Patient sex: M
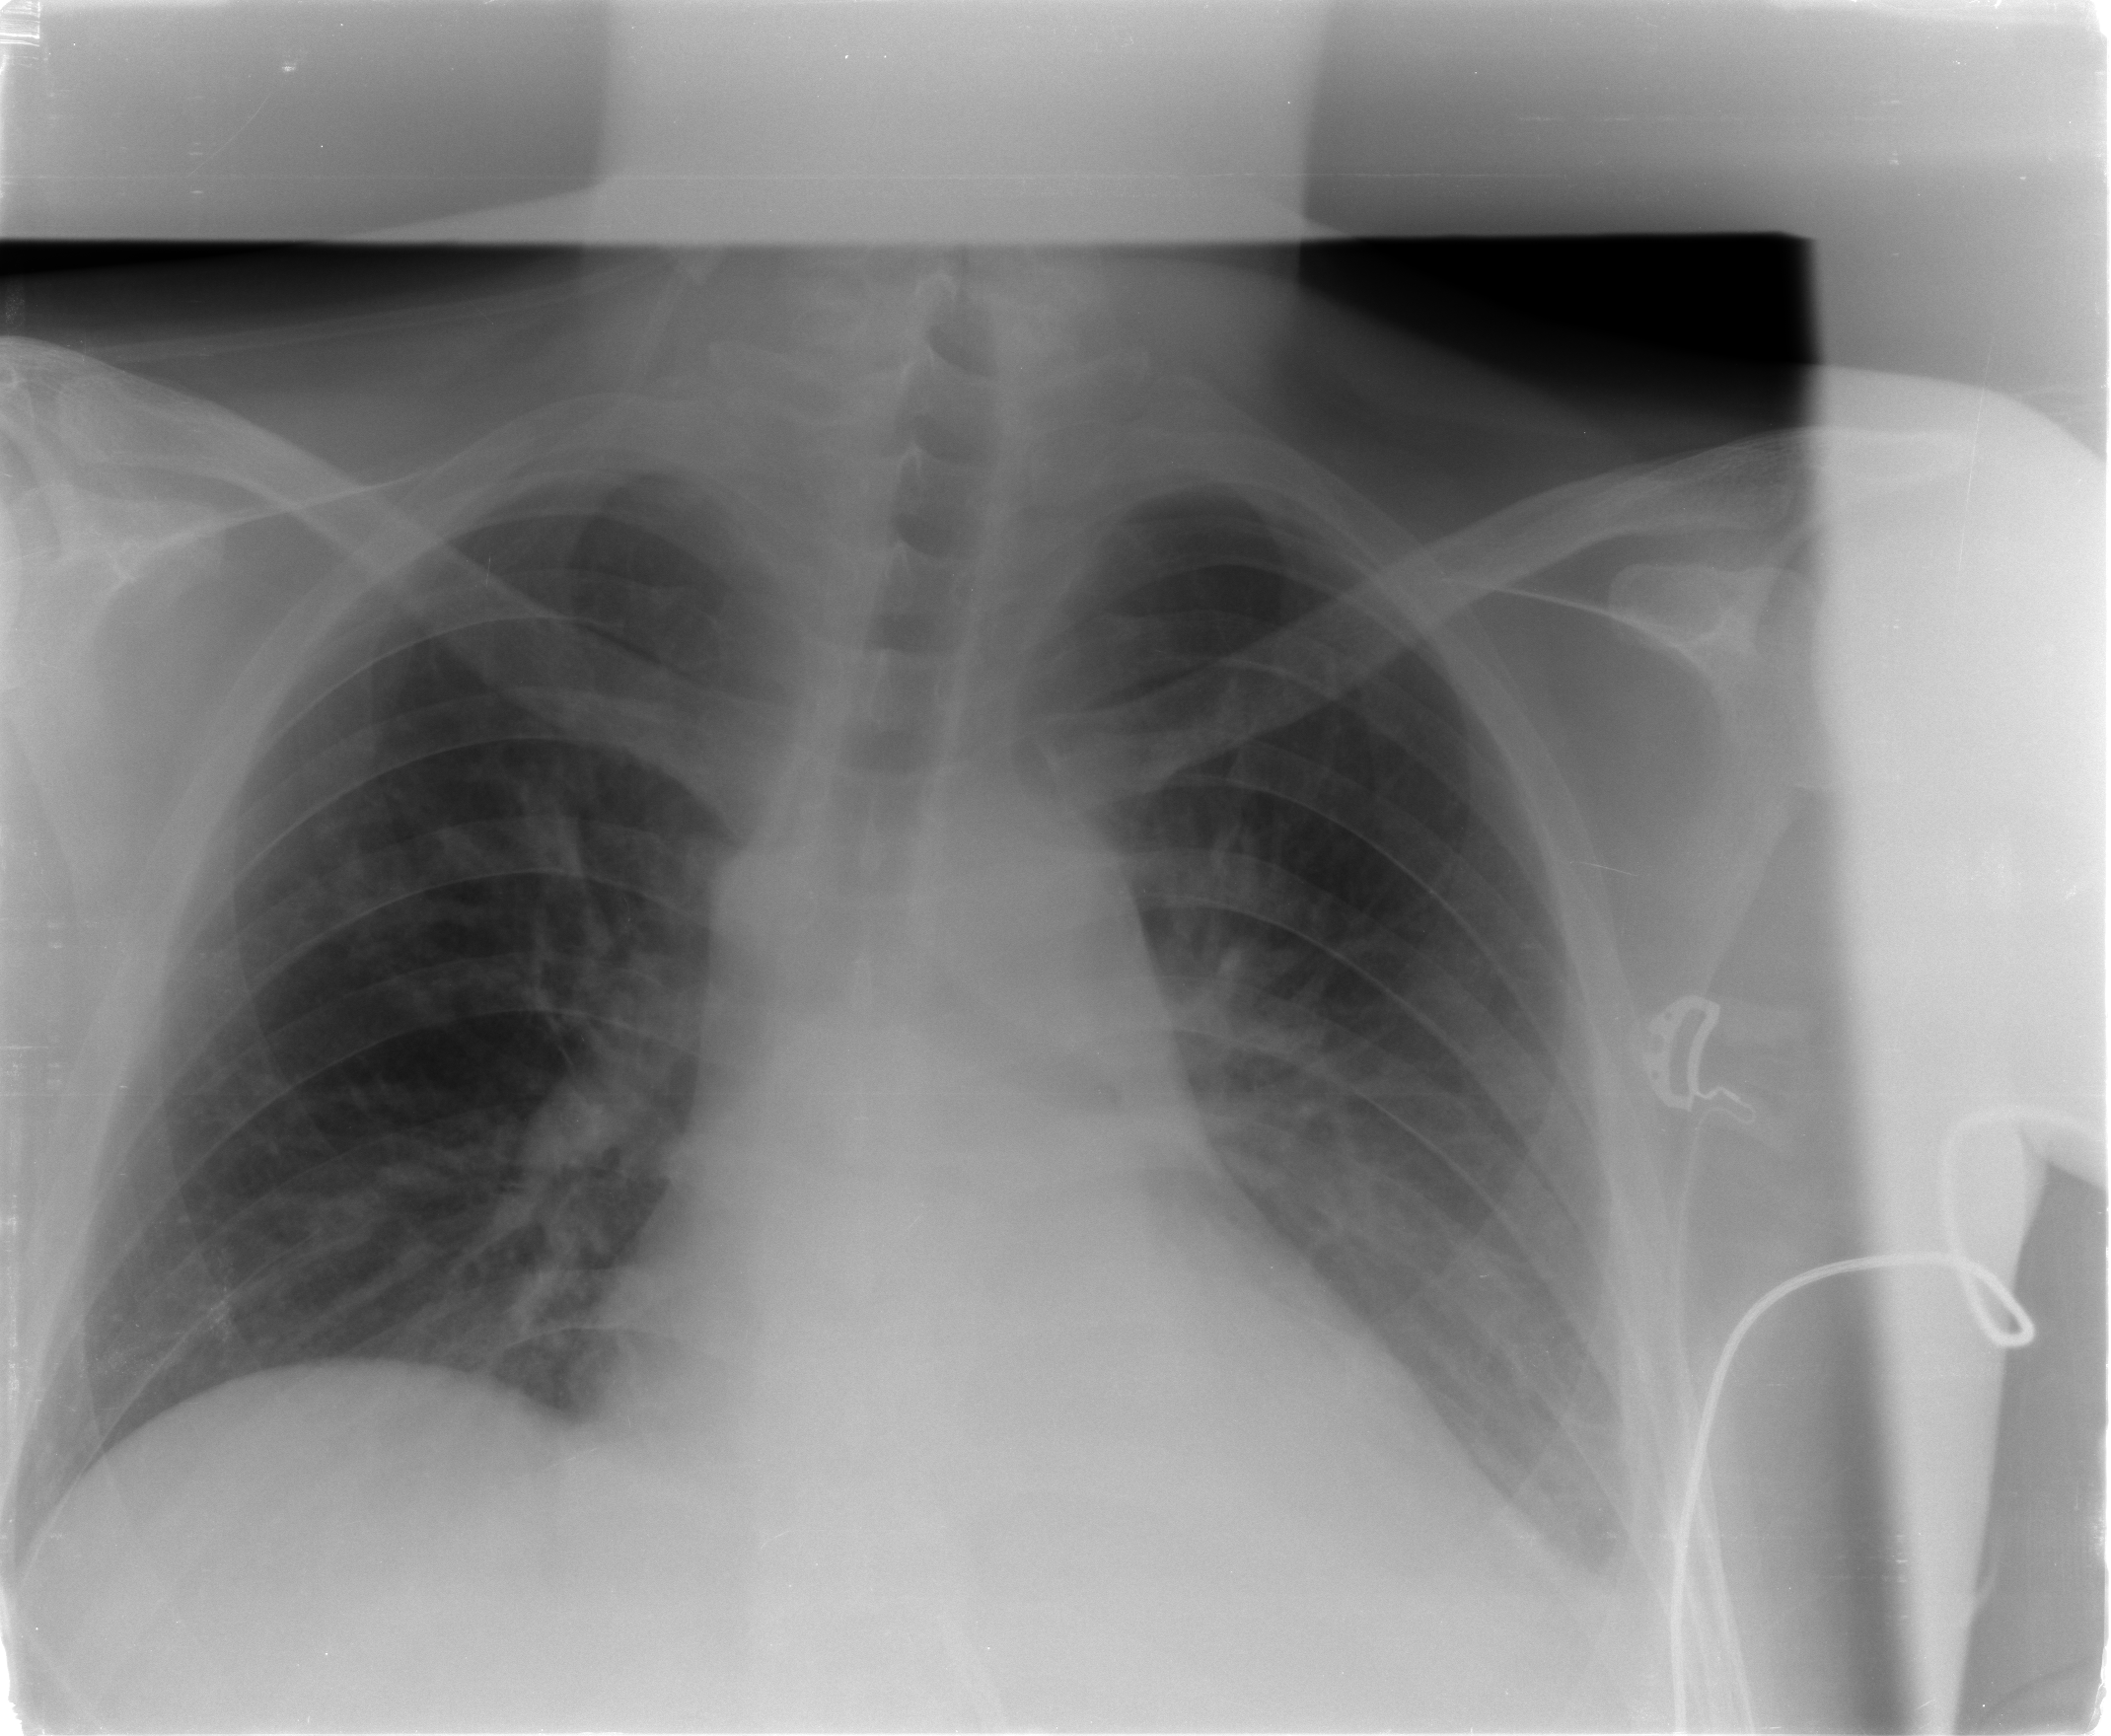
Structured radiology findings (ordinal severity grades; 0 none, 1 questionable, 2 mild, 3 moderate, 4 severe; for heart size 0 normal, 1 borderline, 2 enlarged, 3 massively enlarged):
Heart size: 2
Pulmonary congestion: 2
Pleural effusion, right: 0
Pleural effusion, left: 2
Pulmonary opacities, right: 0
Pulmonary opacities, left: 0
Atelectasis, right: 2
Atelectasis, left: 2